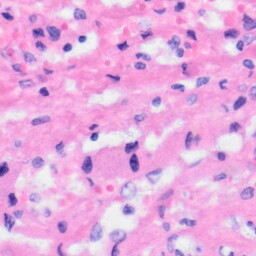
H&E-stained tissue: Liver